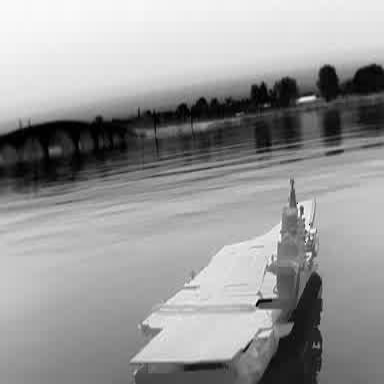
There is a warship in the infrared image.